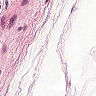
Metastatic tissue present: no